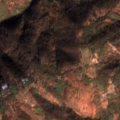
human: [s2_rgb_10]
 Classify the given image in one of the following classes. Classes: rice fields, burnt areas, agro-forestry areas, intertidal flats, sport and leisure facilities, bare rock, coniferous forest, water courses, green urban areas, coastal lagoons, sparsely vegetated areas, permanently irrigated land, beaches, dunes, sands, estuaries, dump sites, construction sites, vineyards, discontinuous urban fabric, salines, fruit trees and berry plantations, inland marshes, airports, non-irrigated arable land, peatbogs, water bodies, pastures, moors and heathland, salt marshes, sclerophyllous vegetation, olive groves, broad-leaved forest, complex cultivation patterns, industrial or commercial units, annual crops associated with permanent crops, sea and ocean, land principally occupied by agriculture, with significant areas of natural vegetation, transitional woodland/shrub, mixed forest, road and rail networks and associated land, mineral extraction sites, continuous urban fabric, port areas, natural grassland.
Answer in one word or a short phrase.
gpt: broad-leaved forest, transitional woodland/shrub